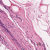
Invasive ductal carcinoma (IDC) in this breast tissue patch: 0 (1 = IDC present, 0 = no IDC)